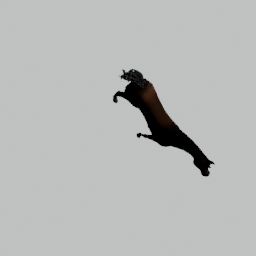
Label: animals